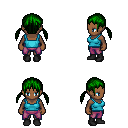
a pixel art fantasy rpg character, female body template, human, dark skin, teal pirate shirt, magenta pants, green twin-tailed hairstyle, black shoes, four views (front, back, left, right), 2x2 character sprite sheet, small pixel art, hard edges, no anti-aliasing